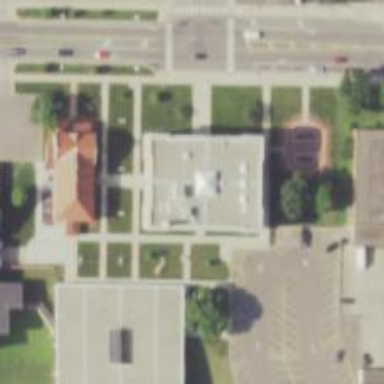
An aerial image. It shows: Government office building.